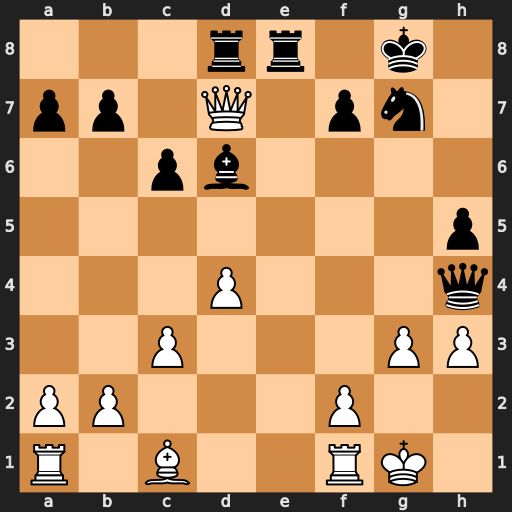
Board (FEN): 3rr1k1/pp1Q1pn1/2pb4/7p/3P3q/2P3PP/PP3P2/R1B2RK1
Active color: w
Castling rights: -
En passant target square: -
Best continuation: Qxe8+ Rxe8 gxh4